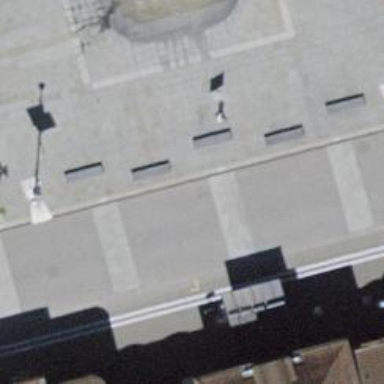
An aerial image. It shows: Dark grey concrete bench.